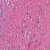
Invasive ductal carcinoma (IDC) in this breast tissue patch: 1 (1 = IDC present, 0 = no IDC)